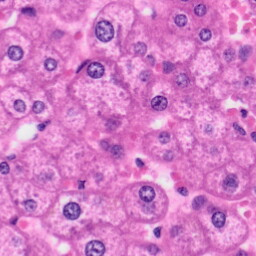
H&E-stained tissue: Liver